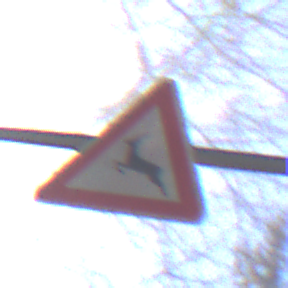
Verkehrszeichen: WildwechselRechts
Umgebung: Outdoor, Nature
Tageszeit: MorningAfternoon
Wetter: Clear
Licht: Natural
Jahreszeit: Winter
Kontrast: HighContrast